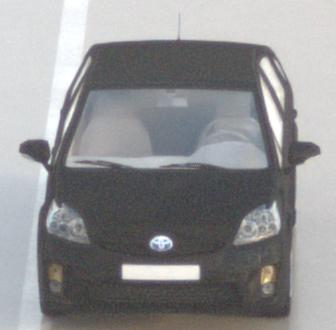
Make: Toyota
Model: Prius 1.5 Hybrid
Detailed model: Prius (HW2)
Model produced from: 2006/03
Model produced until: 2009/06
Doors: 5
Color: black
Road condition: wet road
Daytime: sunrise or sunset
Contrast: low contrast